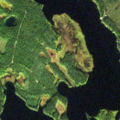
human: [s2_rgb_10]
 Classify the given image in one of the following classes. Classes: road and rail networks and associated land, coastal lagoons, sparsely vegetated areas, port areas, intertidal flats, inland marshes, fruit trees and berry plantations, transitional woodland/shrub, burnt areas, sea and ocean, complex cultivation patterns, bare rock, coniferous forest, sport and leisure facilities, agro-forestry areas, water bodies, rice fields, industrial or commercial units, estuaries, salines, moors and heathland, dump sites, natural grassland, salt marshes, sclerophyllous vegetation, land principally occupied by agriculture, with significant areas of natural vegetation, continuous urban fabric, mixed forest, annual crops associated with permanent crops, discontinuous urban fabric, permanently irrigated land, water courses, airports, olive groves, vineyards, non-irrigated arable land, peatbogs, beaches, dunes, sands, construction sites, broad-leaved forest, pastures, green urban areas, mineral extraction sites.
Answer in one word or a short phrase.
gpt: coniferous forest, mixed forest, transitional woodland/shrub, water bodies